Chest X-ray:
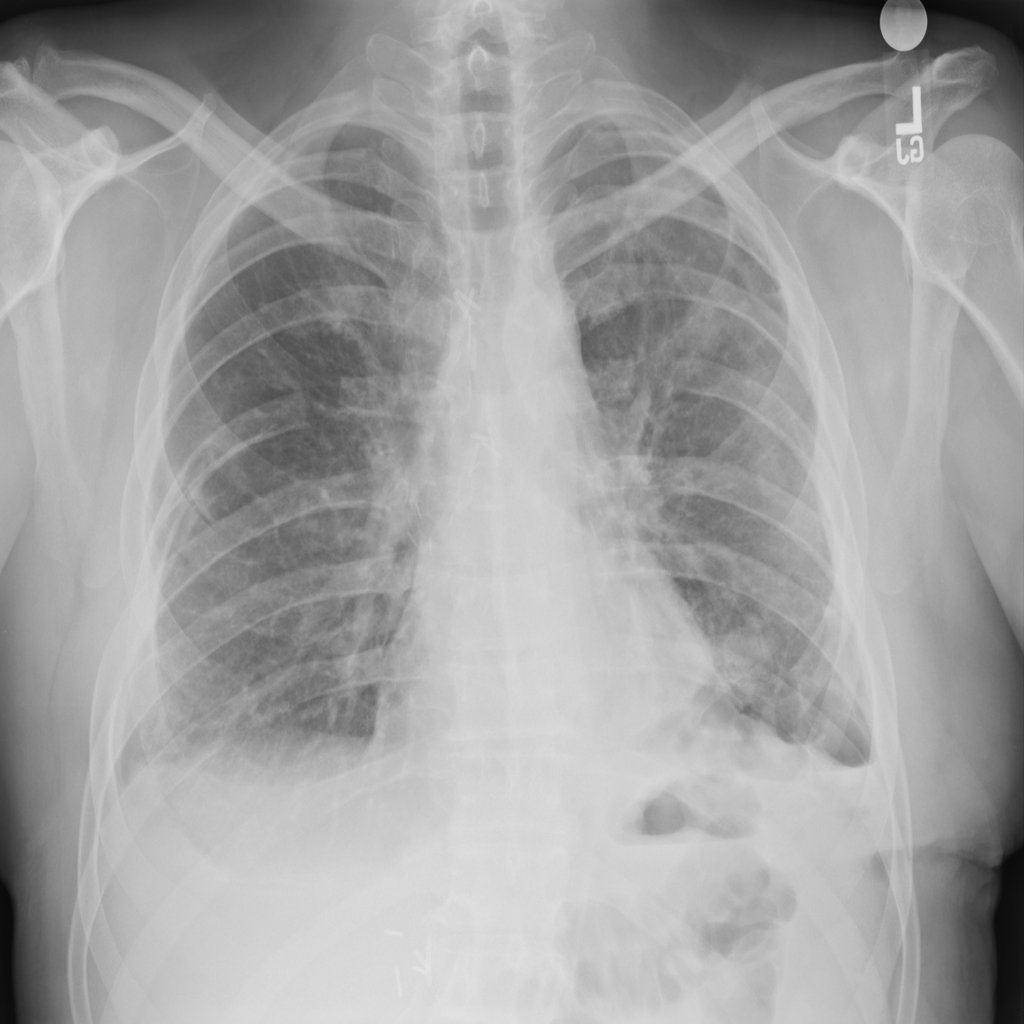
Findings: Fracture, Nodule, Pleural Thickening
No abnormal finding: no